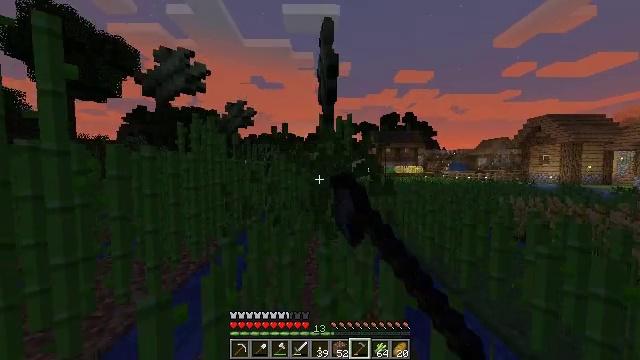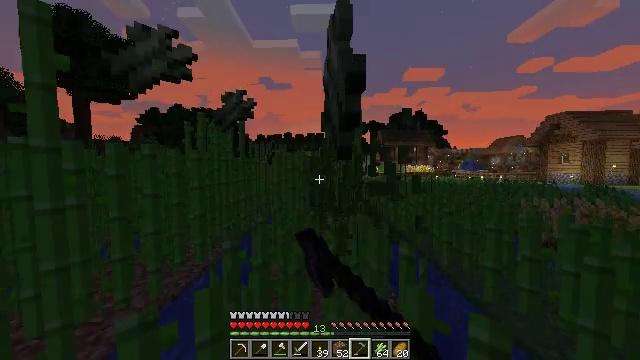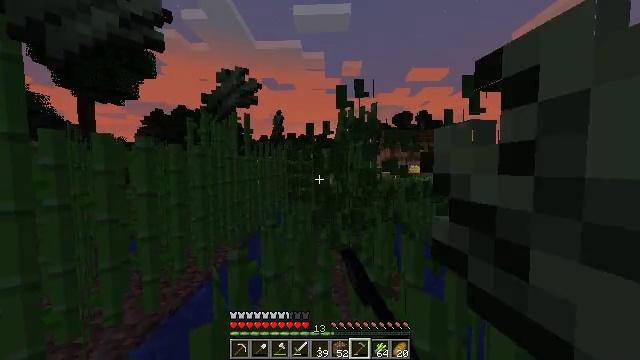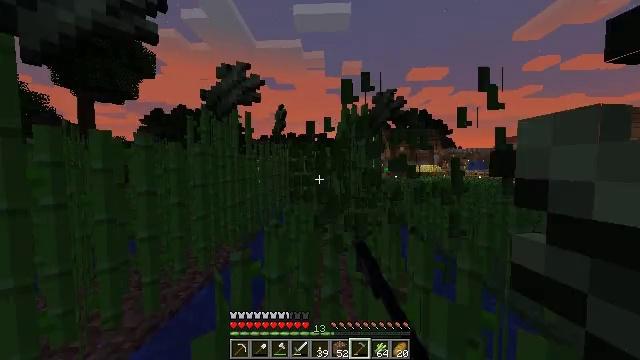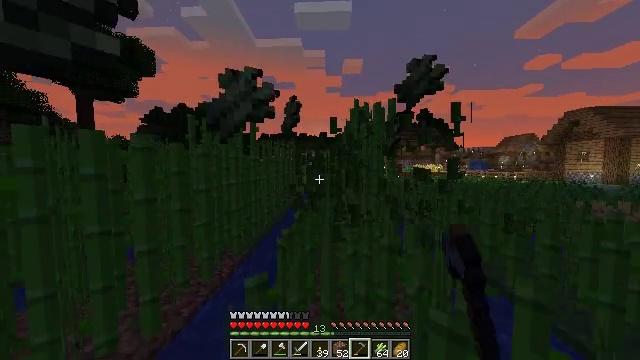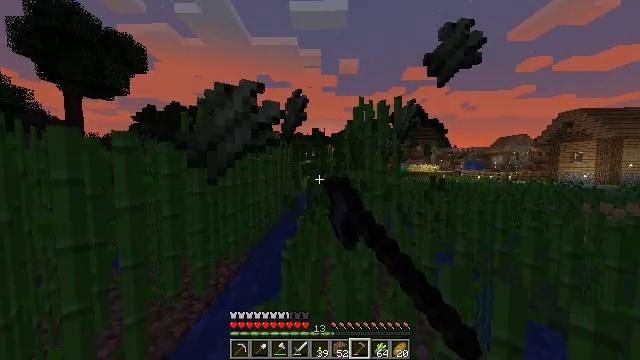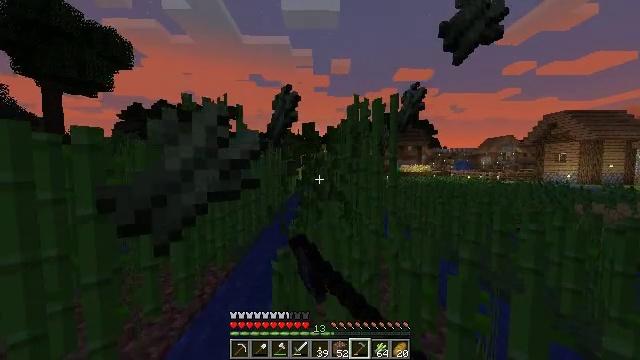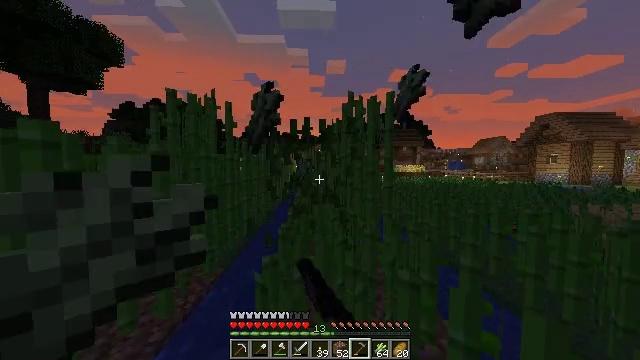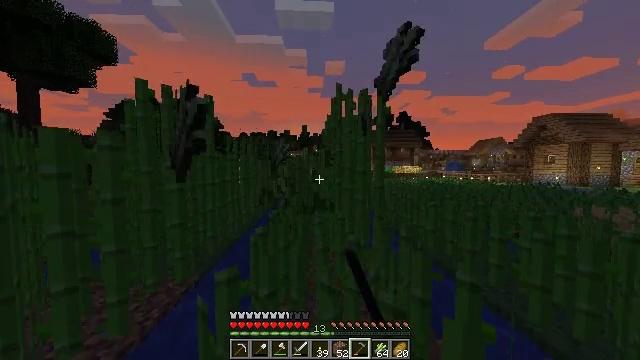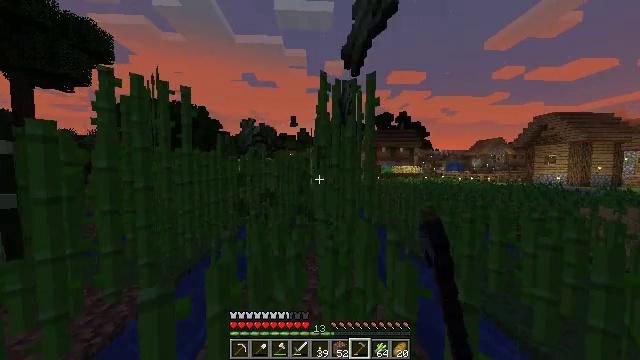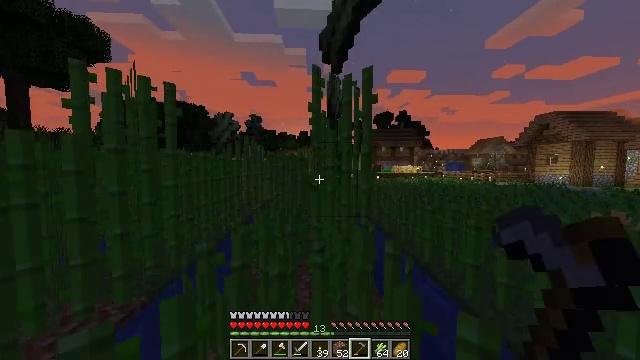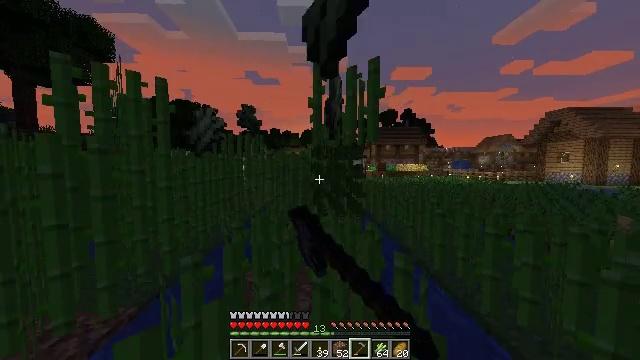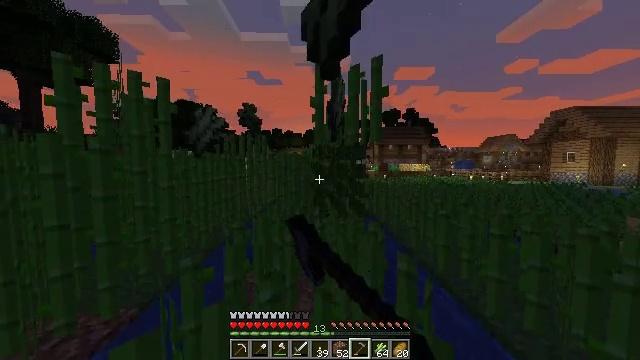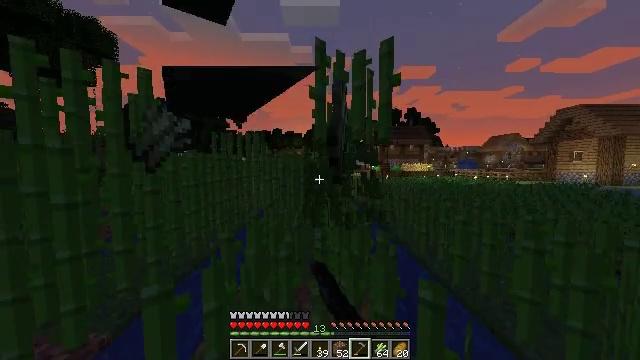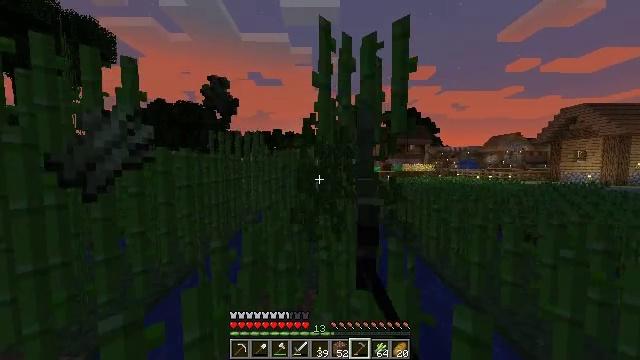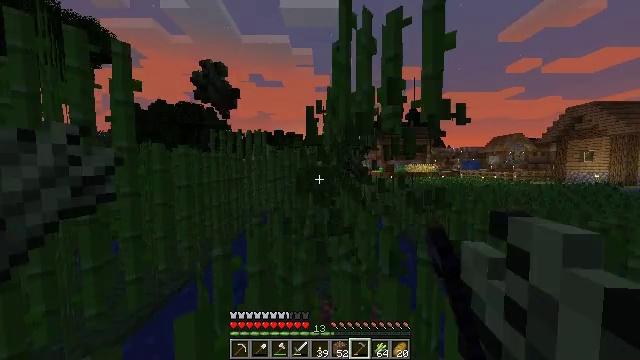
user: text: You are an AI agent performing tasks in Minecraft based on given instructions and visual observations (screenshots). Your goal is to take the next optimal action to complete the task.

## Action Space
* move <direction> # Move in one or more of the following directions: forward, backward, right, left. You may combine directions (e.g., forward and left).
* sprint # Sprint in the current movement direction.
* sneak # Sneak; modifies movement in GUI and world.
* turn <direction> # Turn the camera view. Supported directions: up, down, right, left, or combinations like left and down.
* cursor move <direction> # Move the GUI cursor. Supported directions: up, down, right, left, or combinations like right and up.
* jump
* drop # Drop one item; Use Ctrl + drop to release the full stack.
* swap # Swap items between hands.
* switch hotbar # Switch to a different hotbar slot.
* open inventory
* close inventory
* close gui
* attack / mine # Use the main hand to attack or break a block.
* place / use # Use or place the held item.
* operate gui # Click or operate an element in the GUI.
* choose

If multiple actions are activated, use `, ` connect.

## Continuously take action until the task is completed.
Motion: motion action
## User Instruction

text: Harvest sugar cane from the plant.
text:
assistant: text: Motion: move forward and move left, sprint, turn left, attack / mine
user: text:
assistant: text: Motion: move forward and move left, sprint, attack / mine
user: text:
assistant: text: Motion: move forward and move left, sprint, attack / mine
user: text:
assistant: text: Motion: move forward and move left, sprint, attack / mine
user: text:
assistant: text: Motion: move forward and move left, sprint, turn right, attack / mine
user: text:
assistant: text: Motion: move forward and move right, sprint, turn right, attack / mine
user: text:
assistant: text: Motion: move forward and move right, sprint, turn right, attack / mine
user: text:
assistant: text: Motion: move forward and move right, sprint, attack / mine
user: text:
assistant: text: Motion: move forward and move right, sprint, attack / mine
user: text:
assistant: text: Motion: move forward, sprint, attack / mine
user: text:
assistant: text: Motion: move forward, sprint, turn left, attack / mine
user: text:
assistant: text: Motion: move forward, sprint, attack / mine
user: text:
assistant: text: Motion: move forward, sprint, attack / mine
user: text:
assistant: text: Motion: move forward and move left, sprint, attack / mine
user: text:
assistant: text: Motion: move forward and move left, sprint, attack / mine
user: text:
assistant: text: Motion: move forward and move left, sprint, attack / mine
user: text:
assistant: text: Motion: move forward and move left, sprint, attack / mine
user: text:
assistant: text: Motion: move forward and move right, sprint, turn right, attack / mine
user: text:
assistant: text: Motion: move forward and move right, sprint, attack / mine
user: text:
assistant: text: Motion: move forward and move right, sprint, attack / mine
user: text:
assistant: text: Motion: move forward and move right, sprint, turn left, attack / mine
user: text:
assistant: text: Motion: move forward, sprint, turn left, attack / mine
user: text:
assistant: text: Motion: move forward and move left, sprint, attack / mine
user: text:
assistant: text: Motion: move forward and move left, sprint, attack / mine
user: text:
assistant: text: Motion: move forward and move left, sprint, attack / mine
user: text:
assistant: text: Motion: move forward and move left, sprint, attack / mine
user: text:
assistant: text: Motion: move forward and move left, sprint, attack / mine
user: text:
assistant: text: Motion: move forward, sprint, attack / mine
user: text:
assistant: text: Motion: move forward and move right, sprint, attack / mine
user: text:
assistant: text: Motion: move forward and move right, sprint, attack / mine